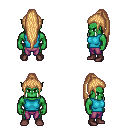
a pixel art fantasy rpg character, male body template, orc, green skin, teal sleeveless shirt, magenta pants, light blonde extra-long topknot hairstyle, maroon shoes, four views (front, back, left, right), 2x2 character sprite sheet, small pixel art, hard edges, no anti-aliasing